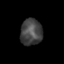
Tissue: skin
Cell type: Endothelial cells
Senescence score: 0.275
Nuclear area (px): 561
Mean DAPI intensity: 68.319